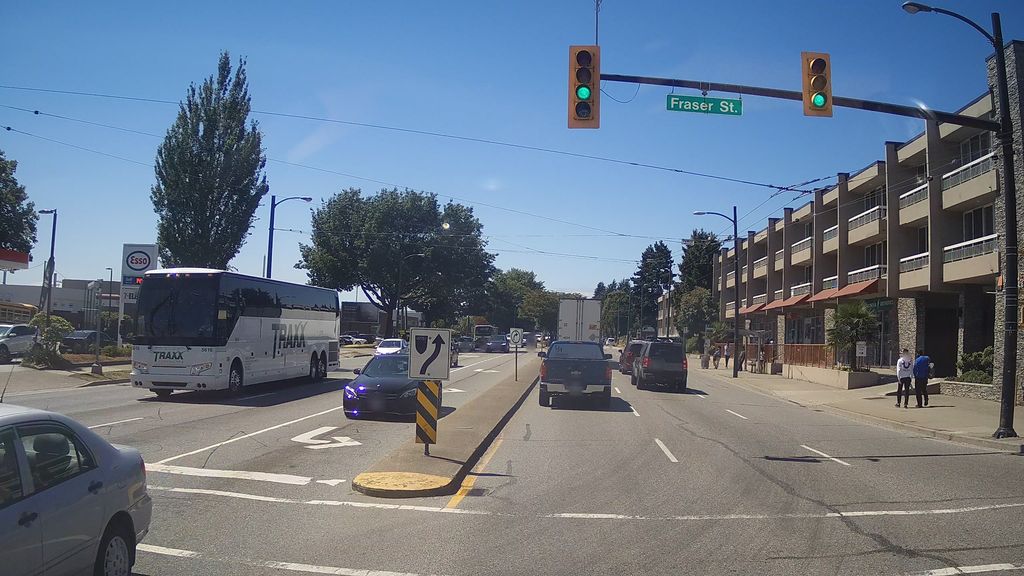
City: vancouver